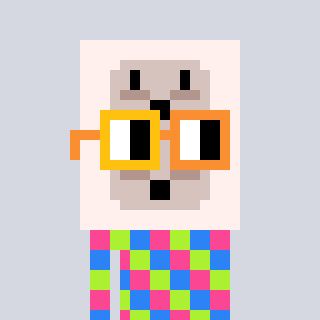
a pixel art character with square yellow and orange glasses, a outlet-shaped head and a purple-colored body on a cool background